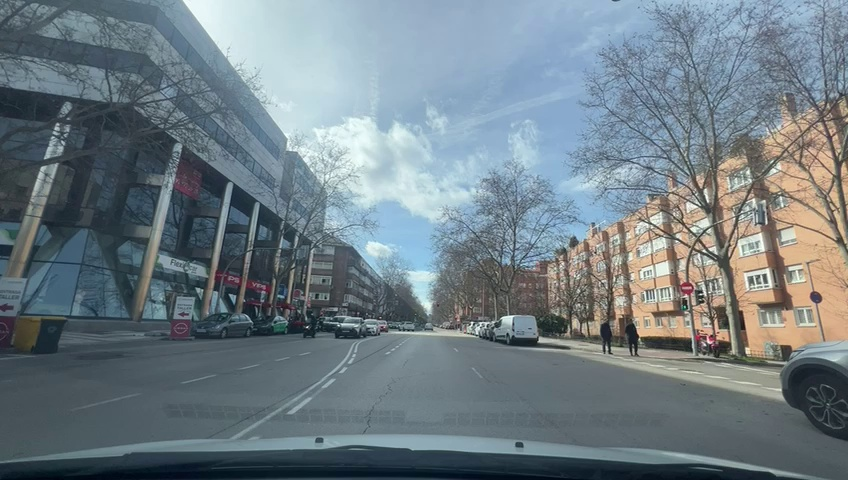
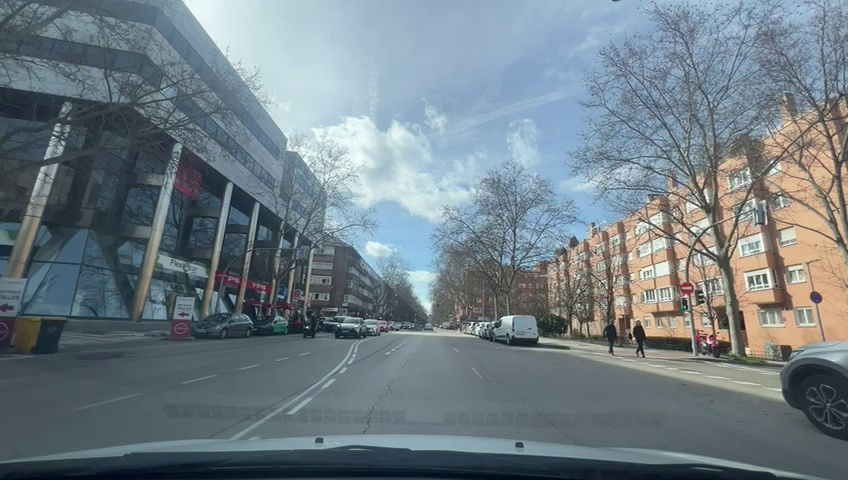
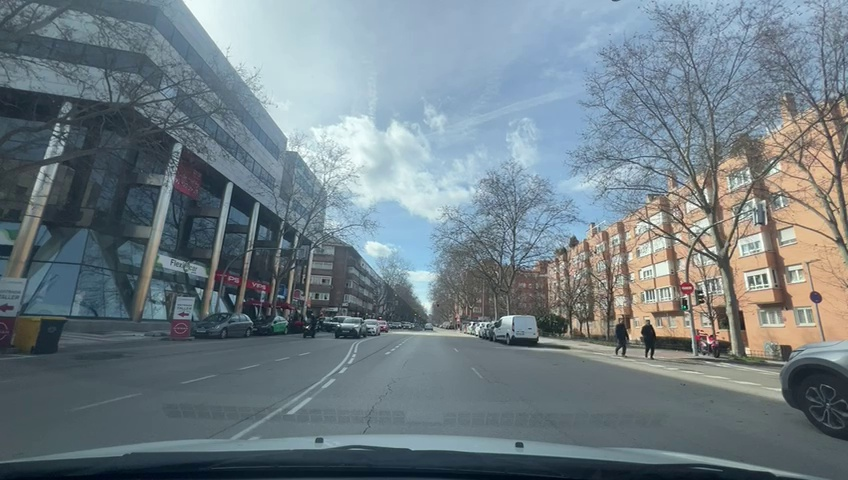
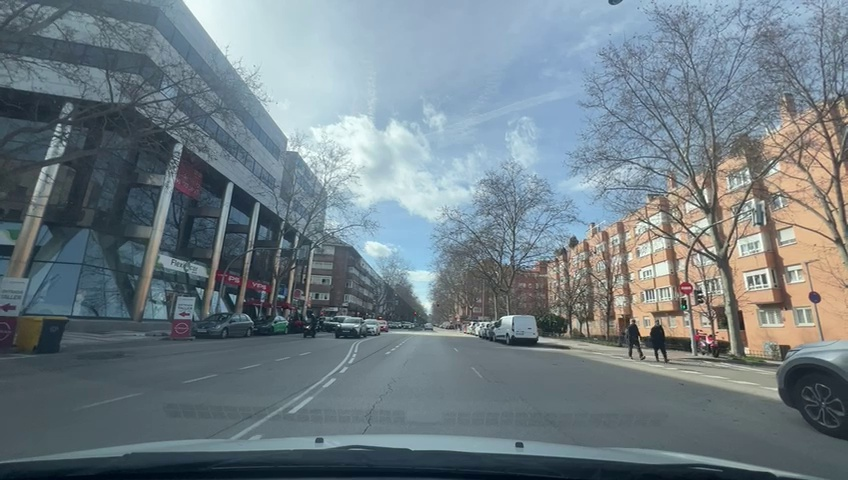
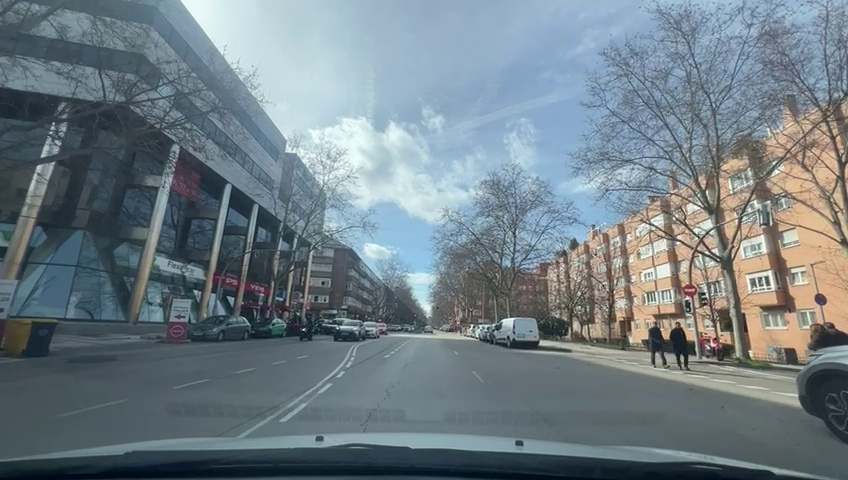
Situation: empty
Question: Is there a visible gap or discontinuity in the ego lane markings?
Answer: Yes
Reasoning: Lane marking in ego lane vanish due to the addition of a new lane on the left

Situation: empty
Question: Do lane markings from two different lanes converge into a single lane?
Answer: No
Reasoning: There is no evidence of merging of two lanes. In fact, one lane on the left is born from ego lane

Situation: empty
Question: Is the ego vehicle currently inside a roundabout?
Answer: No
Reasoning: Ego vehicle is in an urban straight avenue

Situation: empty
Question: Is a roundabout visible ahead in the ego direction?
Answer: No
Reasoning: There are no roundabouts in sight